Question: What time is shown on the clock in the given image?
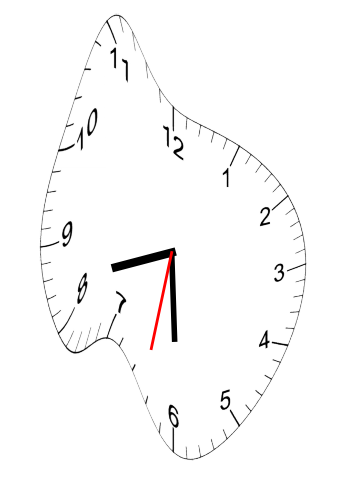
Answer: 08:29:32